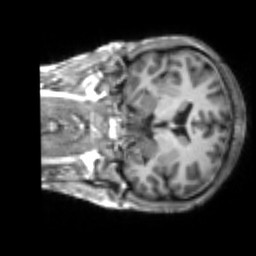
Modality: T1map
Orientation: coronal